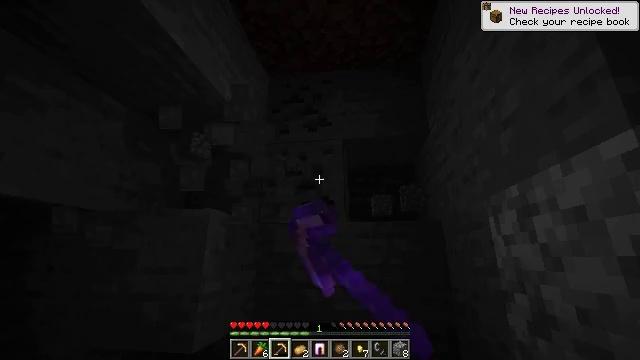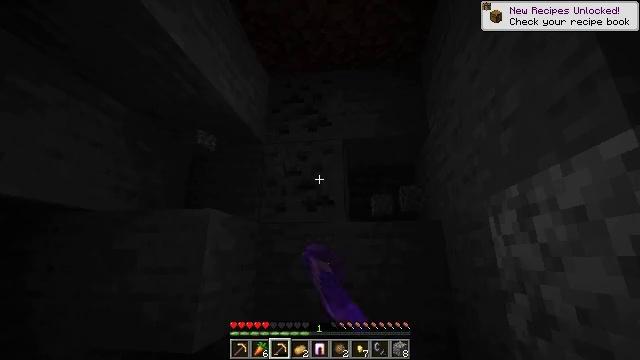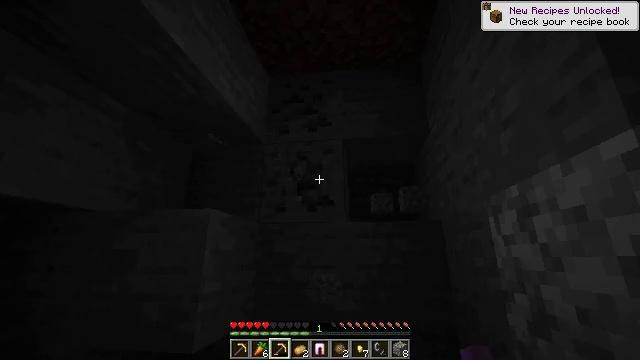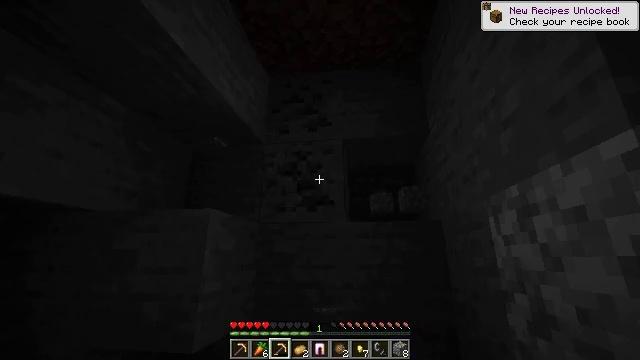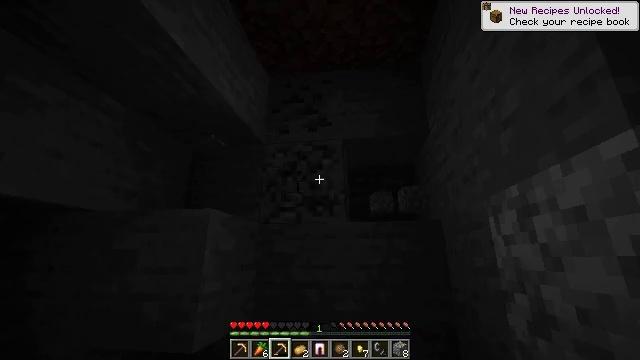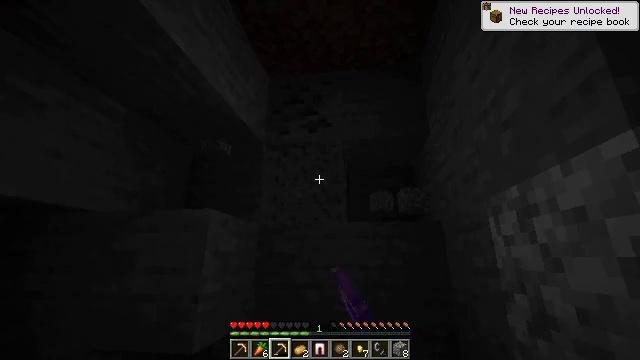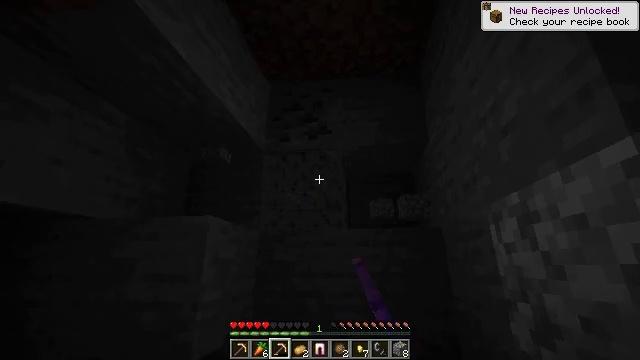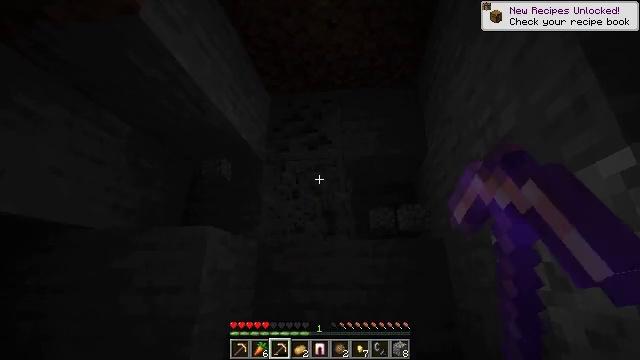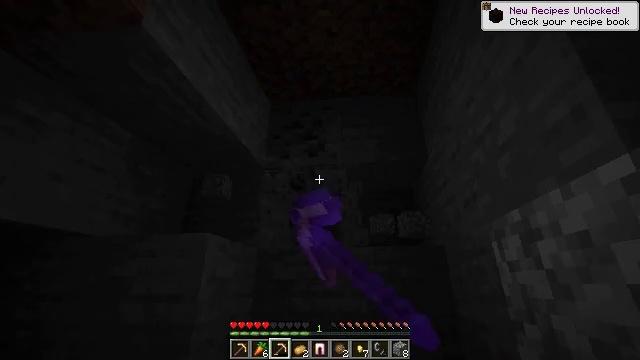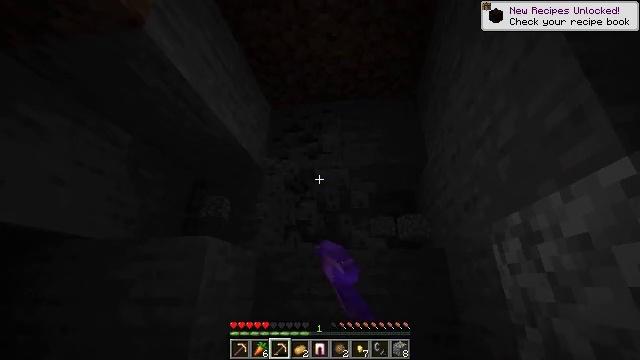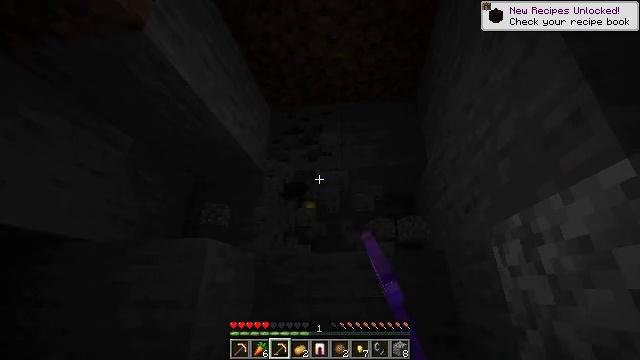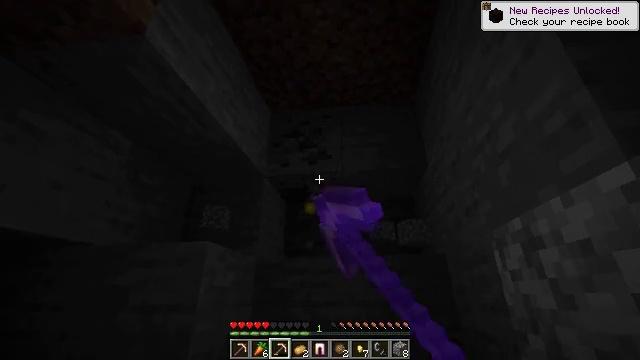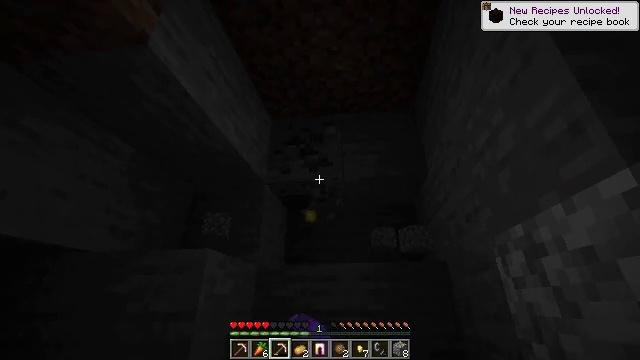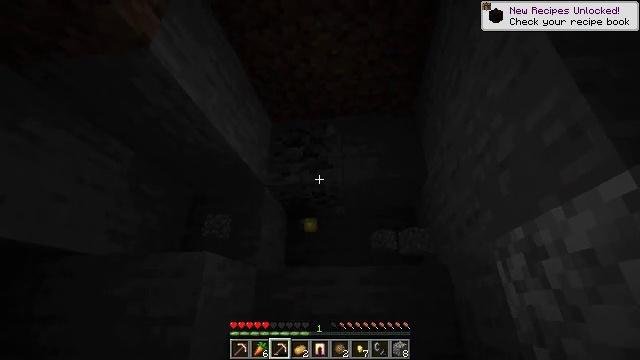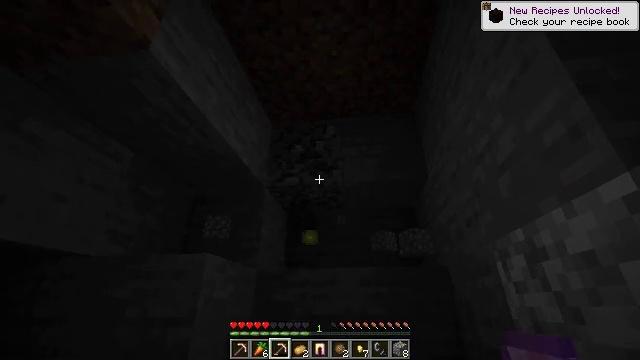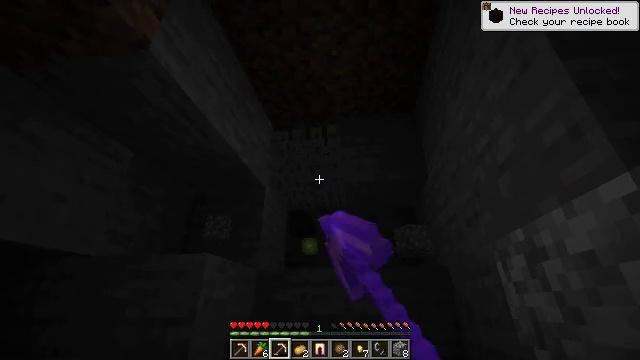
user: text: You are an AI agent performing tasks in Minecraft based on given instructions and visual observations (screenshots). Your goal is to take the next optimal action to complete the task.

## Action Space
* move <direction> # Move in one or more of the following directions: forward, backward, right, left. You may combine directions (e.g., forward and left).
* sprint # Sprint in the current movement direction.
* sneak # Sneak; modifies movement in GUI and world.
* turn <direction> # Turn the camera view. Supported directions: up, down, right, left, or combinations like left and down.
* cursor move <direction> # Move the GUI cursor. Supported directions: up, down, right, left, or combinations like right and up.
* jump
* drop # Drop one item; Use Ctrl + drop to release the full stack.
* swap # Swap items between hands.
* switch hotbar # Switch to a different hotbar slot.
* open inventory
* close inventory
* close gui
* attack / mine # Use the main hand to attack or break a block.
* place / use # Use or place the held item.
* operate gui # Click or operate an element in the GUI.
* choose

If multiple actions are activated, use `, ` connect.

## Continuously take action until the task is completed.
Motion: motion action
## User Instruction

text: Gather coal ore with a pickaxe.
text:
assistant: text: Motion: attack / mine
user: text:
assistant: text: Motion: attack / mine
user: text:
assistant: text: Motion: attack / mine
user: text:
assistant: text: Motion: attack / mine
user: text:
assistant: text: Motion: attack / mine
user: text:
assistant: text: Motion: turn up, attack / mine
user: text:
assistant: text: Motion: turn up, attack / mine
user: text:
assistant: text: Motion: turn up, attack / mine
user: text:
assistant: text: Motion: attack / mine
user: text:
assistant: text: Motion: attack / mine
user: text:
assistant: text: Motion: attack / mine
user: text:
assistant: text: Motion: turn up, attack / mine
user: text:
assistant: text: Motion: attack / mine
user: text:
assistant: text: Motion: attack / mine
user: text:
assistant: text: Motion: attack / mine
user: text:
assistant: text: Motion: attack / mine
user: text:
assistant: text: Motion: attack / mine
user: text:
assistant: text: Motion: attack / mine
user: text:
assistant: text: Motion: attack / mine
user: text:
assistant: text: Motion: attack / mine